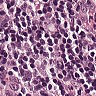
Metastatic tissue present: yes